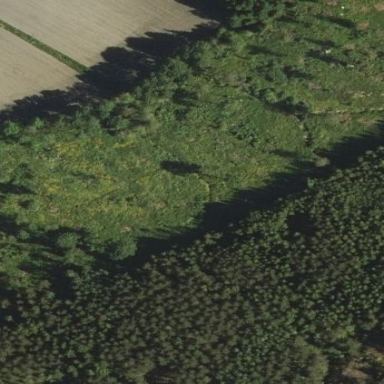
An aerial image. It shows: Clearcut area with scrub vegetation.